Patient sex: F
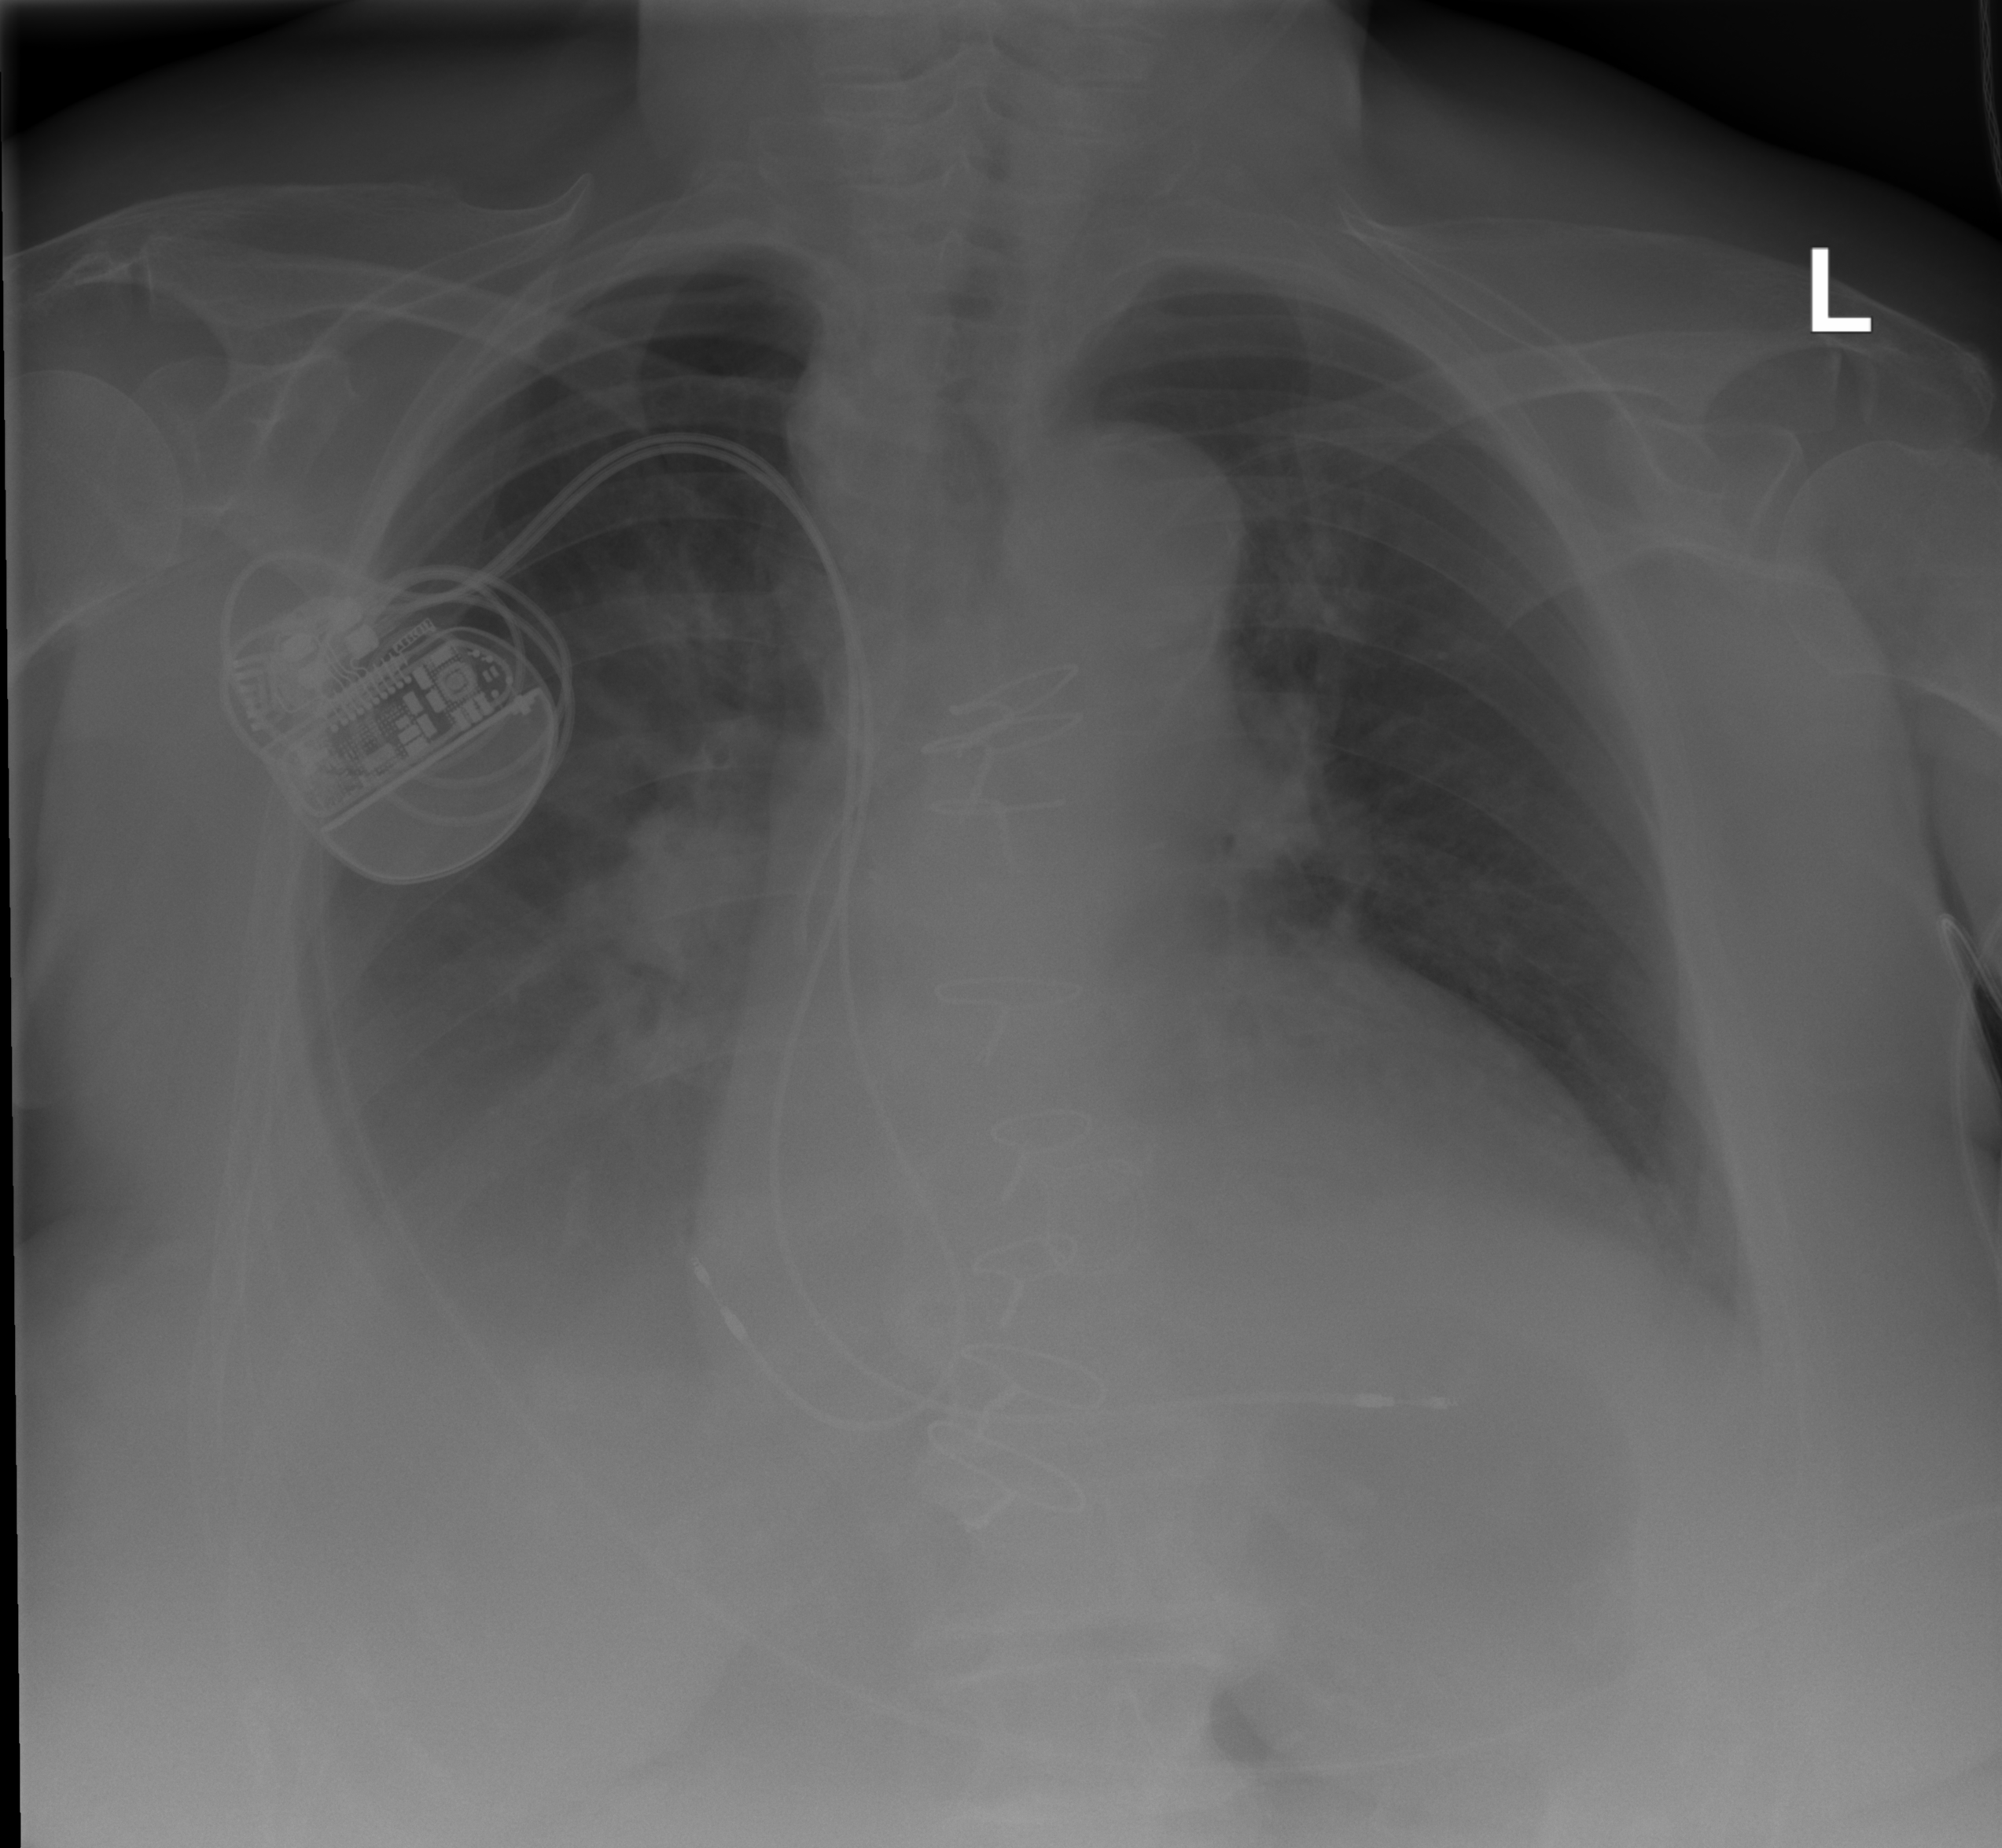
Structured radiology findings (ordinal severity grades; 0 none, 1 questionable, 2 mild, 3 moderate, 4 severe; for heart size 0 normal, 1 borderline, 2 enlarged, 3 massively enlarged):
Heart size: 2
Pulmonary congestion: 1
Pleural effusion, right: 3
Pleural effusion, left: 2
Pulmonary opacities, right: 2
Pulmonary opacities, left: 2
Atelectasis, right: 2
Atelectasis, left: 2